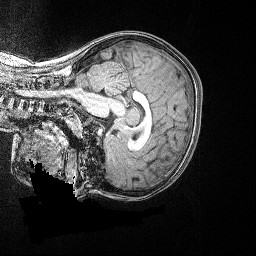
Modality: T1w
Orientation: sagittal
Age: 83
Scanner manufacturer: siemens
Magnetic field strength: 3 T
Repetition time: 2.5 s
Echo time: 0.00347 s